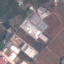
Land use / land cover: Industrial